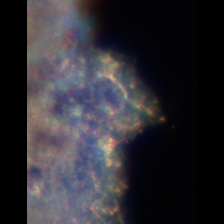
Taxon: Unknown_detritus
Group: Unknown